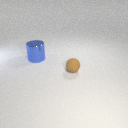
large blue metal cylinder behind small brown rubber sphere